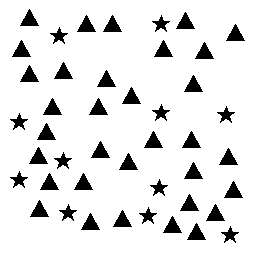
Squares: 0
Triangles: 33
Stars: 11
Total shapes: 44